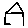
Label: house